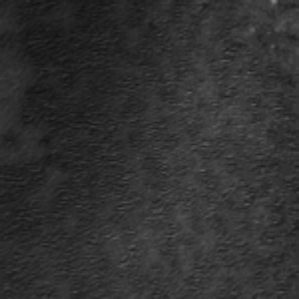
Label: frost